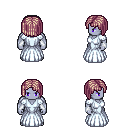
a pixel art fantasy rpg character, male body template, dark elf, purple skin, underdress, gold greaves, white blonde pageboy hairstyle, white cloth bracers, brown shoes, four views (front, back, left, right), 2x2 character sprite sheet, small pixel art, hard edges, no anti-aliasing